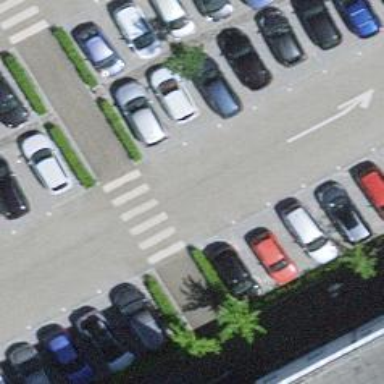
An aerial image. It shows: Zebra crossing on the road.